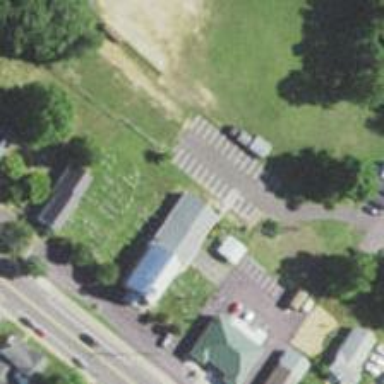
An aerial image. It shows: Cemetery.